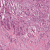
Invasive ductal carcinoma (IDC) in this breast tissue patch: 1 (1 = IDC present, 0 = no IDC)